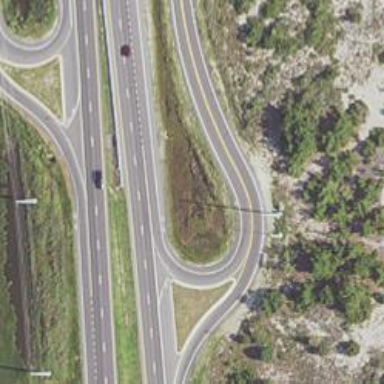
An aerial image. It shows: Trunk link road with asphalt surface.